Question: I'm trying to import a ocx file into a project... which is in vb6. I installed it on my x64 Windows 7 machine and so far so good.
Now I'm trying to import an OCX file in this project. The library was developed by a former employee.
So, I started by registering the file with the 32bits regsvr32 in SysWOW64, where the ocx file is located.
Now, when I try to import it in vb6, here is what I have. I'm trying to figure this one out:

I've edited out the library name, as it is not revelant anyway.
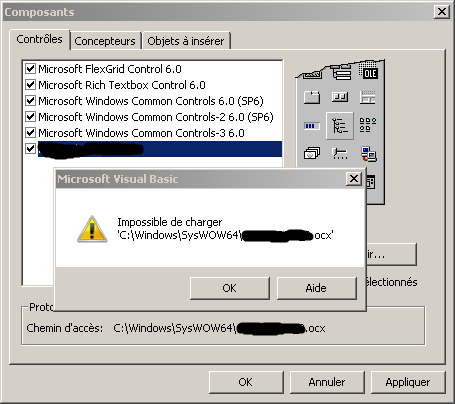
Answer: Download <URL>, open the ocx and check the external dependencies for missing ones.